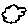
Label: cloud